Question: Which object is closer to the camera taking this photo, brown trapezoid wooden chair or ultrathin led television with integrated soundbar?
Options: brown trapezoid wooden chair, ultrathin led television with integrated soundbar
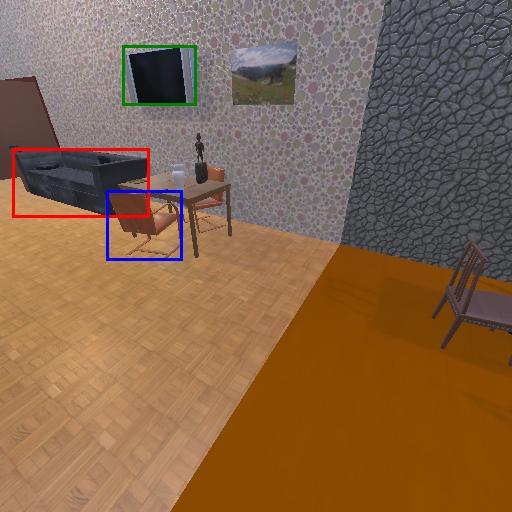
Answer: brown trapezoid wooden chair